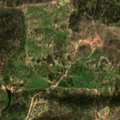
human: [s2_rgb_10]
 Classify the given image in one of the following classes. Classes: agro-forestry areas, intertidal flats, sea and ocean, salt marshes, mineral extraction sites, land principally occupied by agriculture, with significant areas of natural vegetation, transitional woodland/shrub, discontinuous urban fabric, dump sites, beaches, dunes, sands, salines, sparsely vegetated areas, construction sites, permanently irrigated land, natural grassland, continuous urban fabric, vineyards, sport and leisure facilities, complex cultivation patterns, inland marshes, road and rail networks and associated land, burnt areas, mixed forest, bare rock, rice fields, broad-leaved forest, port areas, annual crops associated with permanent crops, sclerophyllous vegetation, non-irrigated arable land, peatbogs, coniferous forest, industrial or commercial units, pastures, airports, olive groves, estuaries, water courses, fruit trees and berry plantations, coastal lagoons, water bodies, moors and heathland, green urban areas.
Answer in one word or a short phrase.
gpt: complex cultivation patterns, agro-forestry areas